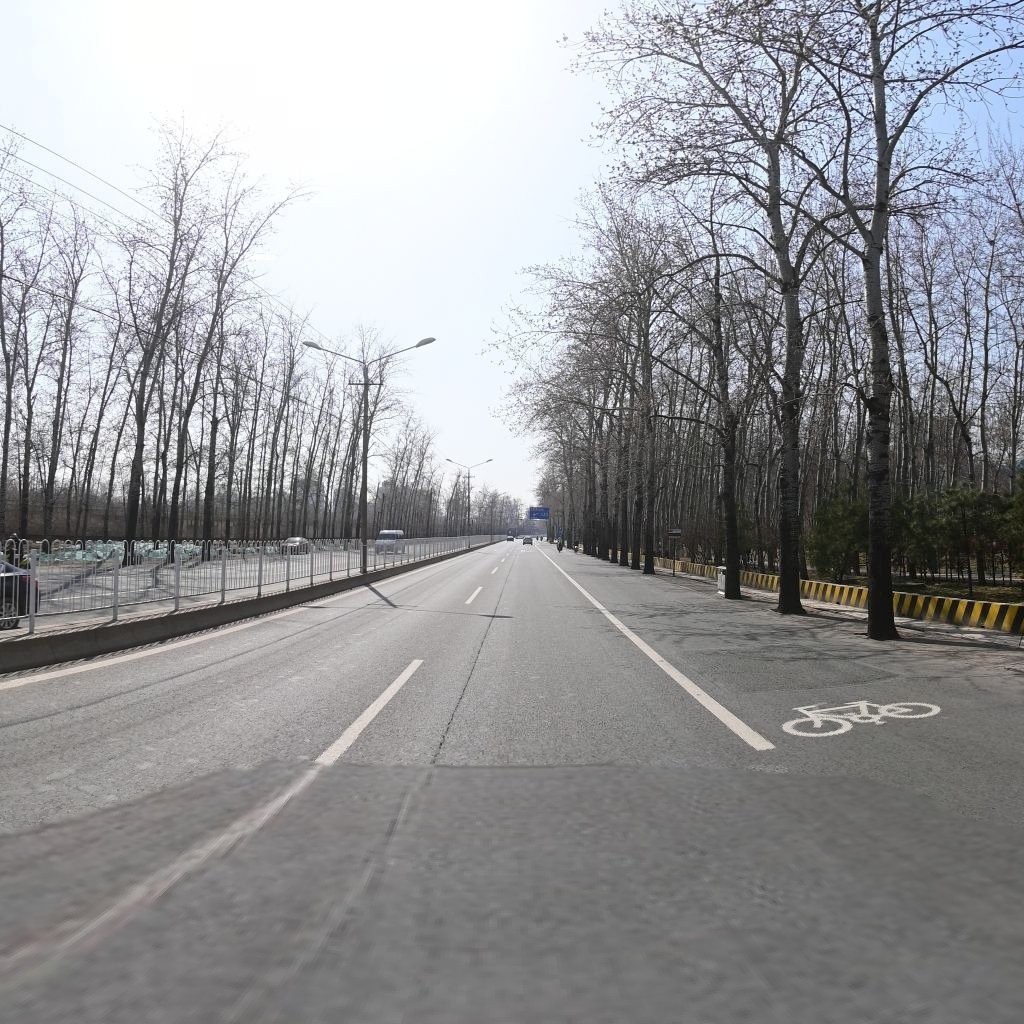
Region: Chaoyang
Road damage annotations: longitudinal crack